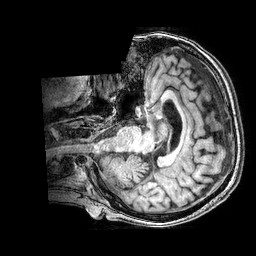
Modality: T1w
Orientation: axial
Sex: female
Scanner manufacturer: philips
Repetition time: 0.00819 s
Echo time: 0.00376 s